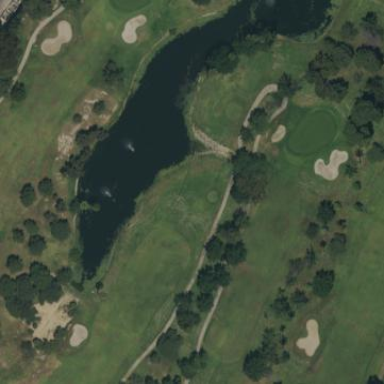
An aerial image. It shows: Scenic view of water hazard on golf course. The natural water feature adds beauty to the landscape.